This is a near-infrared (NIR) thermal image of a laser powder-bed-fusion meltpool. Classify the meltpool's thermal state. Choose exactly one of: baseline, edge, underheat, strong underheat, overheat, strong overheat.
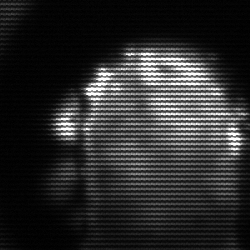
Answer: baseline